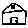
Label: house